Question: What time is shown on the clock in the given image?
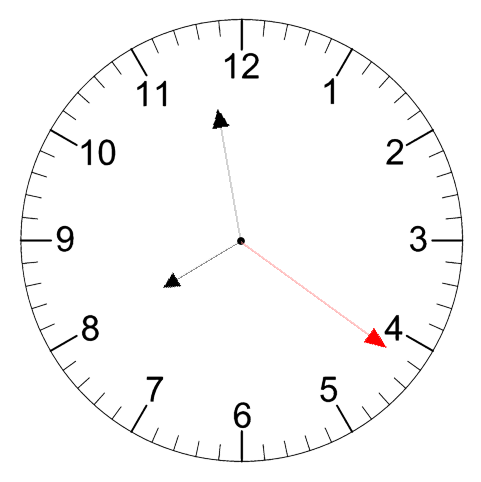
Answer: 07:58:21